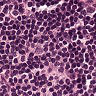
Metastatic tissue present: no